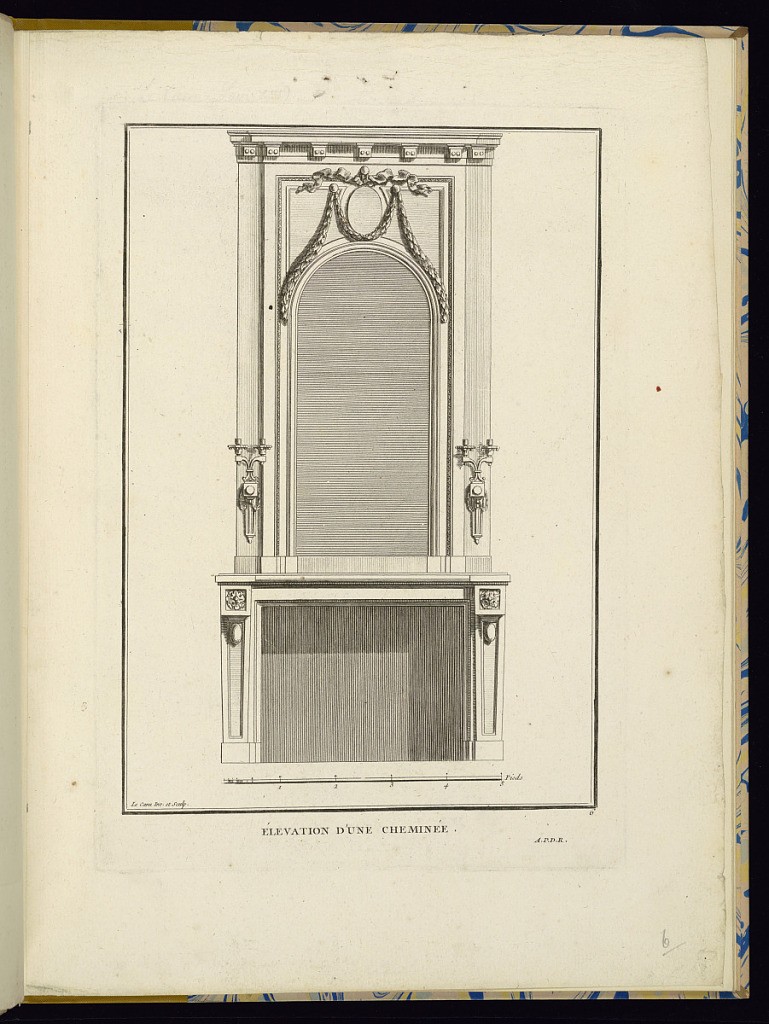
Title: ÉLEVATION D’UNE CHEMINÉE
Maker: A. Le Canu, French, active 1746 – 1768
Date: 1768
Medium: Etching and engraving on laid paper
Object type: Print
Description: Design for a neo-classical chimneypiece with a scale below. The mantel is decorated with rosettes in the corners. The overmantel mirror is framed by a running pattern molding with a candelabra sconce on either side. Above the semi-circular top is a central oval panel decorated with a festoon of laurel leaves and a ribbon. The cornice is supported by corbels. The plate is titled, signed, and numbered.